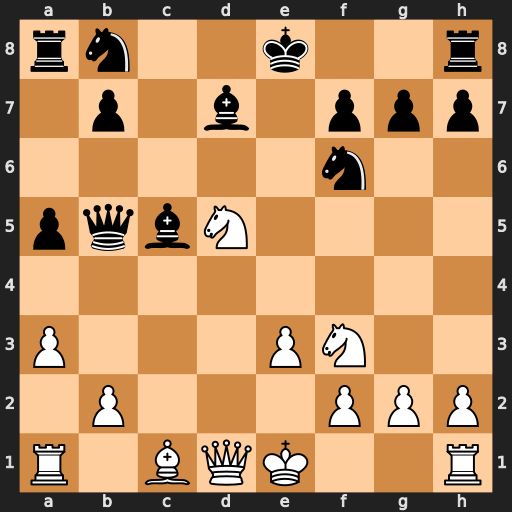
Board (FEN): rn2k2r/1p1b1ppp/5n2/pqbN4/8/P3PN2/1P3PPP/R1BQK2R
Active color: w
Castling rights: KQkq
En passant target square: -
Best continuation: Nc7+ Ke7 Nxb5